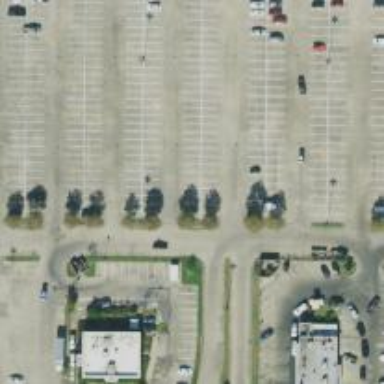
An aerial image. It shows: Parking space is available.